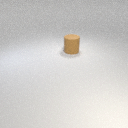
large brown rubber cylinder